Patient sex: F
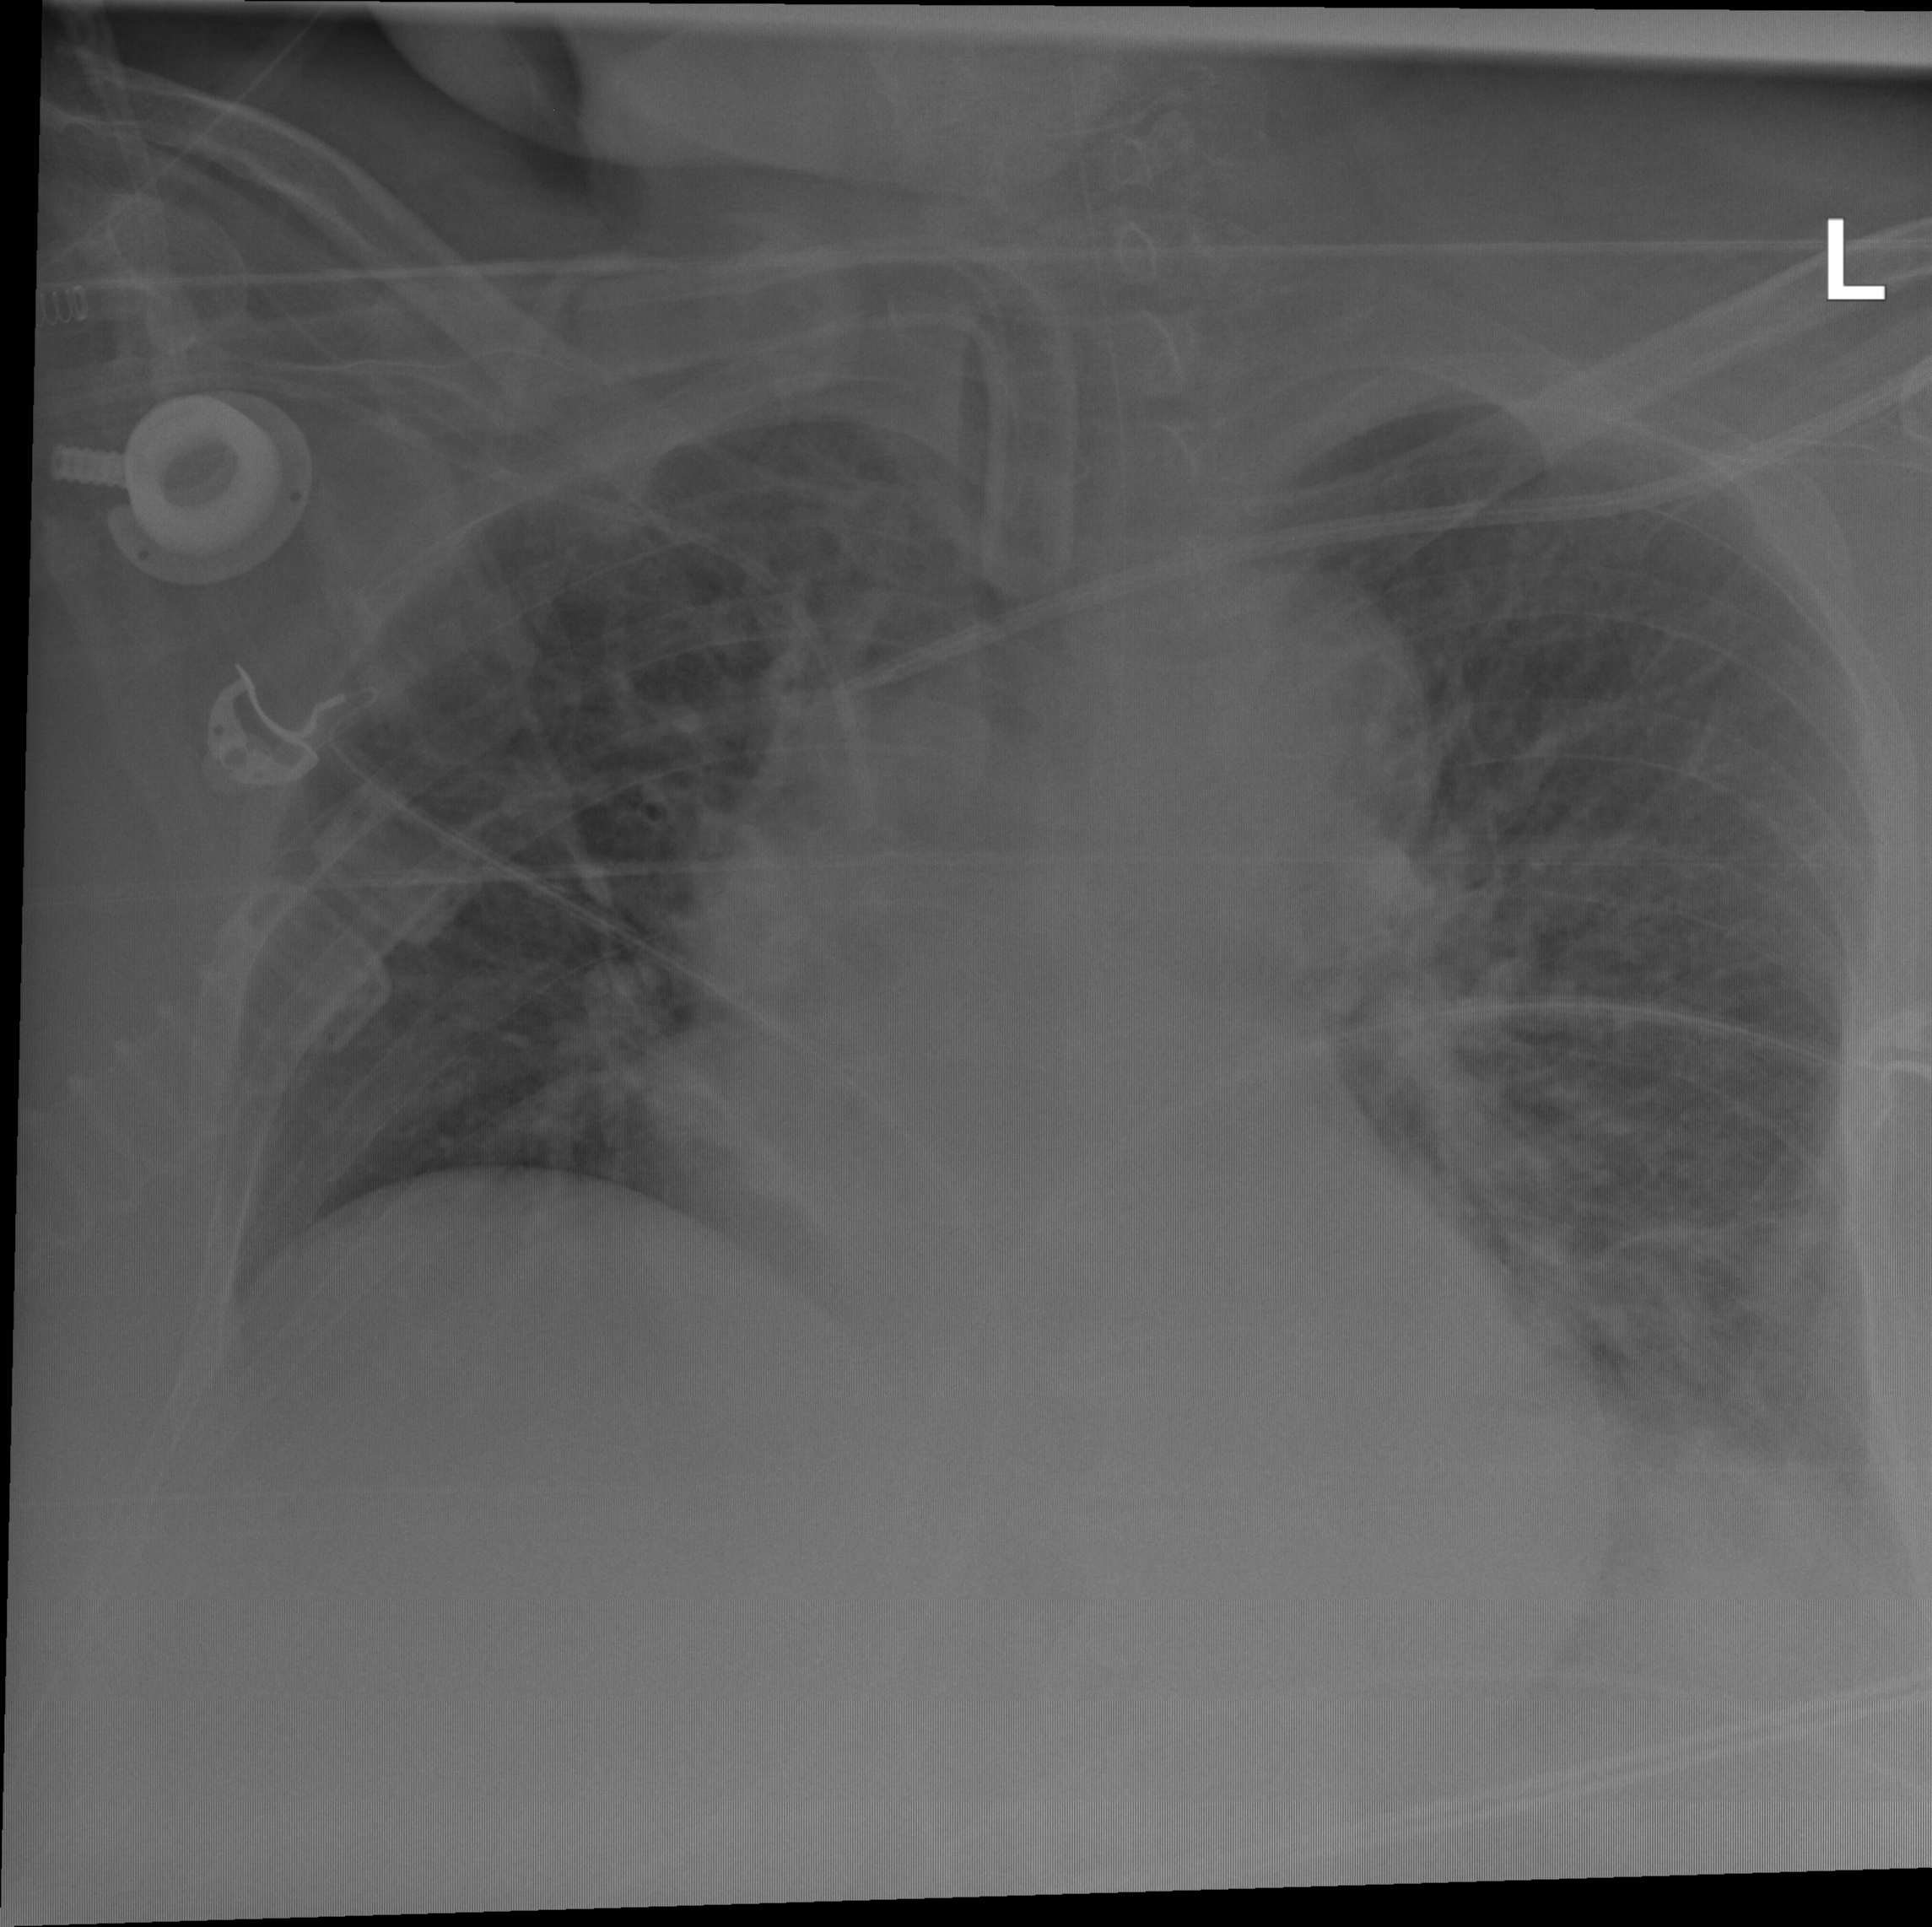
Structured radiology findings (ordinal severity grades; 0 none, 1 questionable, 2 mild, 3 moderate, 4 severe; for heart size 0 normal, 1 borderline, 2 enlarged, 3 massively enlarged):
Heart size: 2
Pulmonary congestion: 2
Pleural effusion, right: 0
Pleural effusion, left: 2
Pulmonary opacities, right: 3
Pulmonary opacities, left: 2
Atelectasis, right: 2
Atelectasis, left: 2